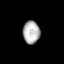
Tissue: lung
Cell type: Endothelial cells
Senescence score: 0.5698
Nuclear area (px): 379
Mean DAPI intensity: 177.913